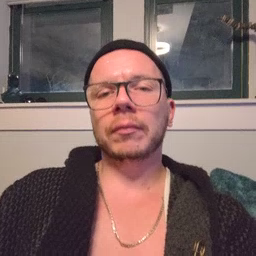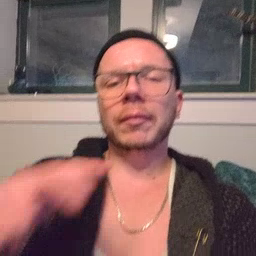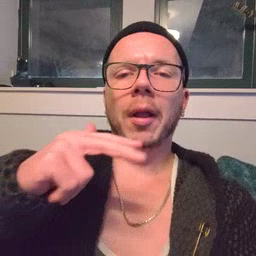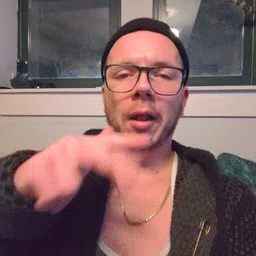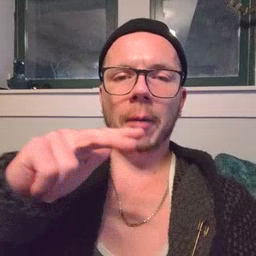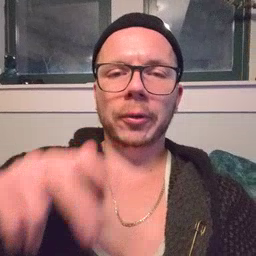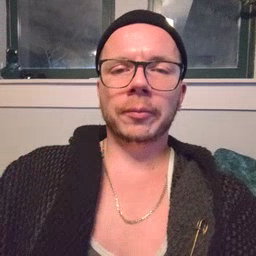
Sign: helicopter